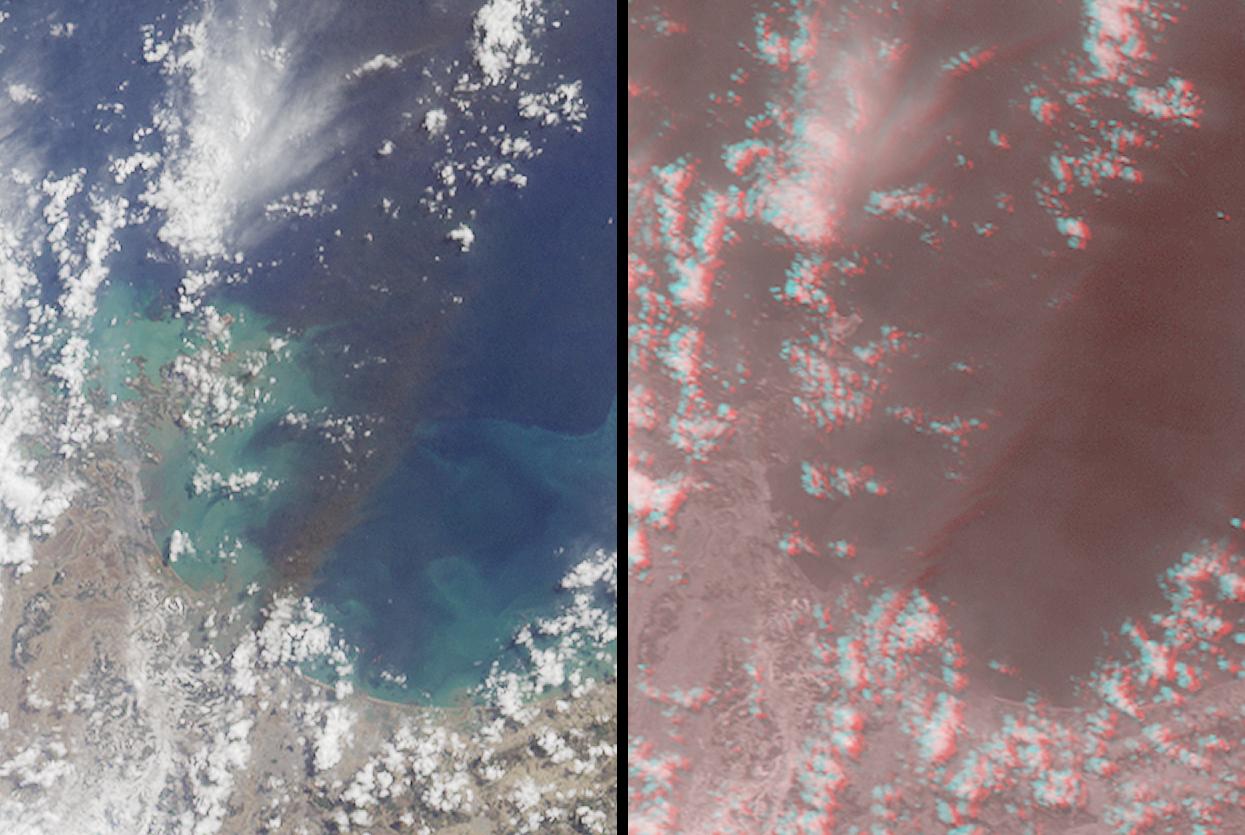
Large Smoke Plume from Industrial Fires in Miyagi Prefecture, Japan Earth, Terra